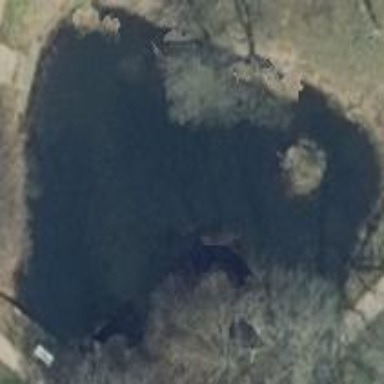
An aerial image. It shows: Peaceful pond surrounded by nature.